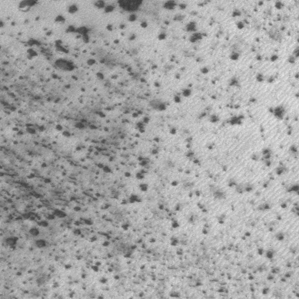
Label: frost